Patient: sex F, age 33
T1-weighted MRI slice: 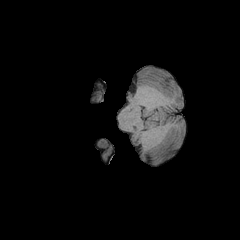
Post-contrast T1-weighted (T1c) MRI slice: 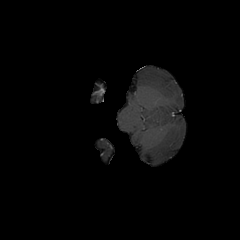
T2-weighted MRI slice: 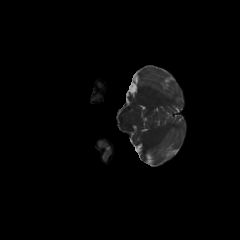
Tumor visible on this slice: no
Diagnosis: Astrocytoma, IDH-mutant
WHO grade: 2